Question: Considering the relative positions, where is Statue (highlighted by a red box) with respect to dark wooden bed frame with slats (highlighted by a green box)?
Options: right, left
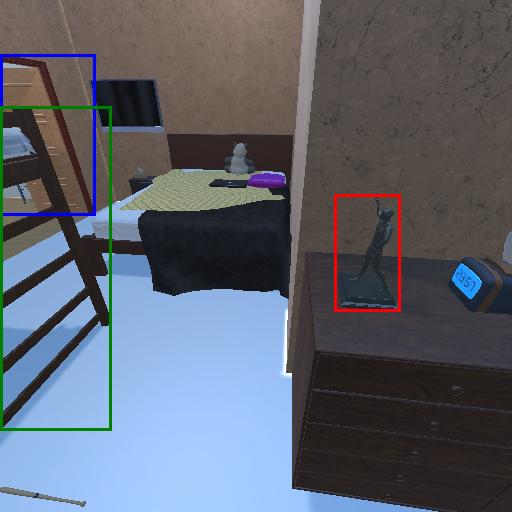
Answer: right